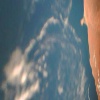
Label: water